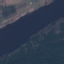
Label: River